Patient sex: M
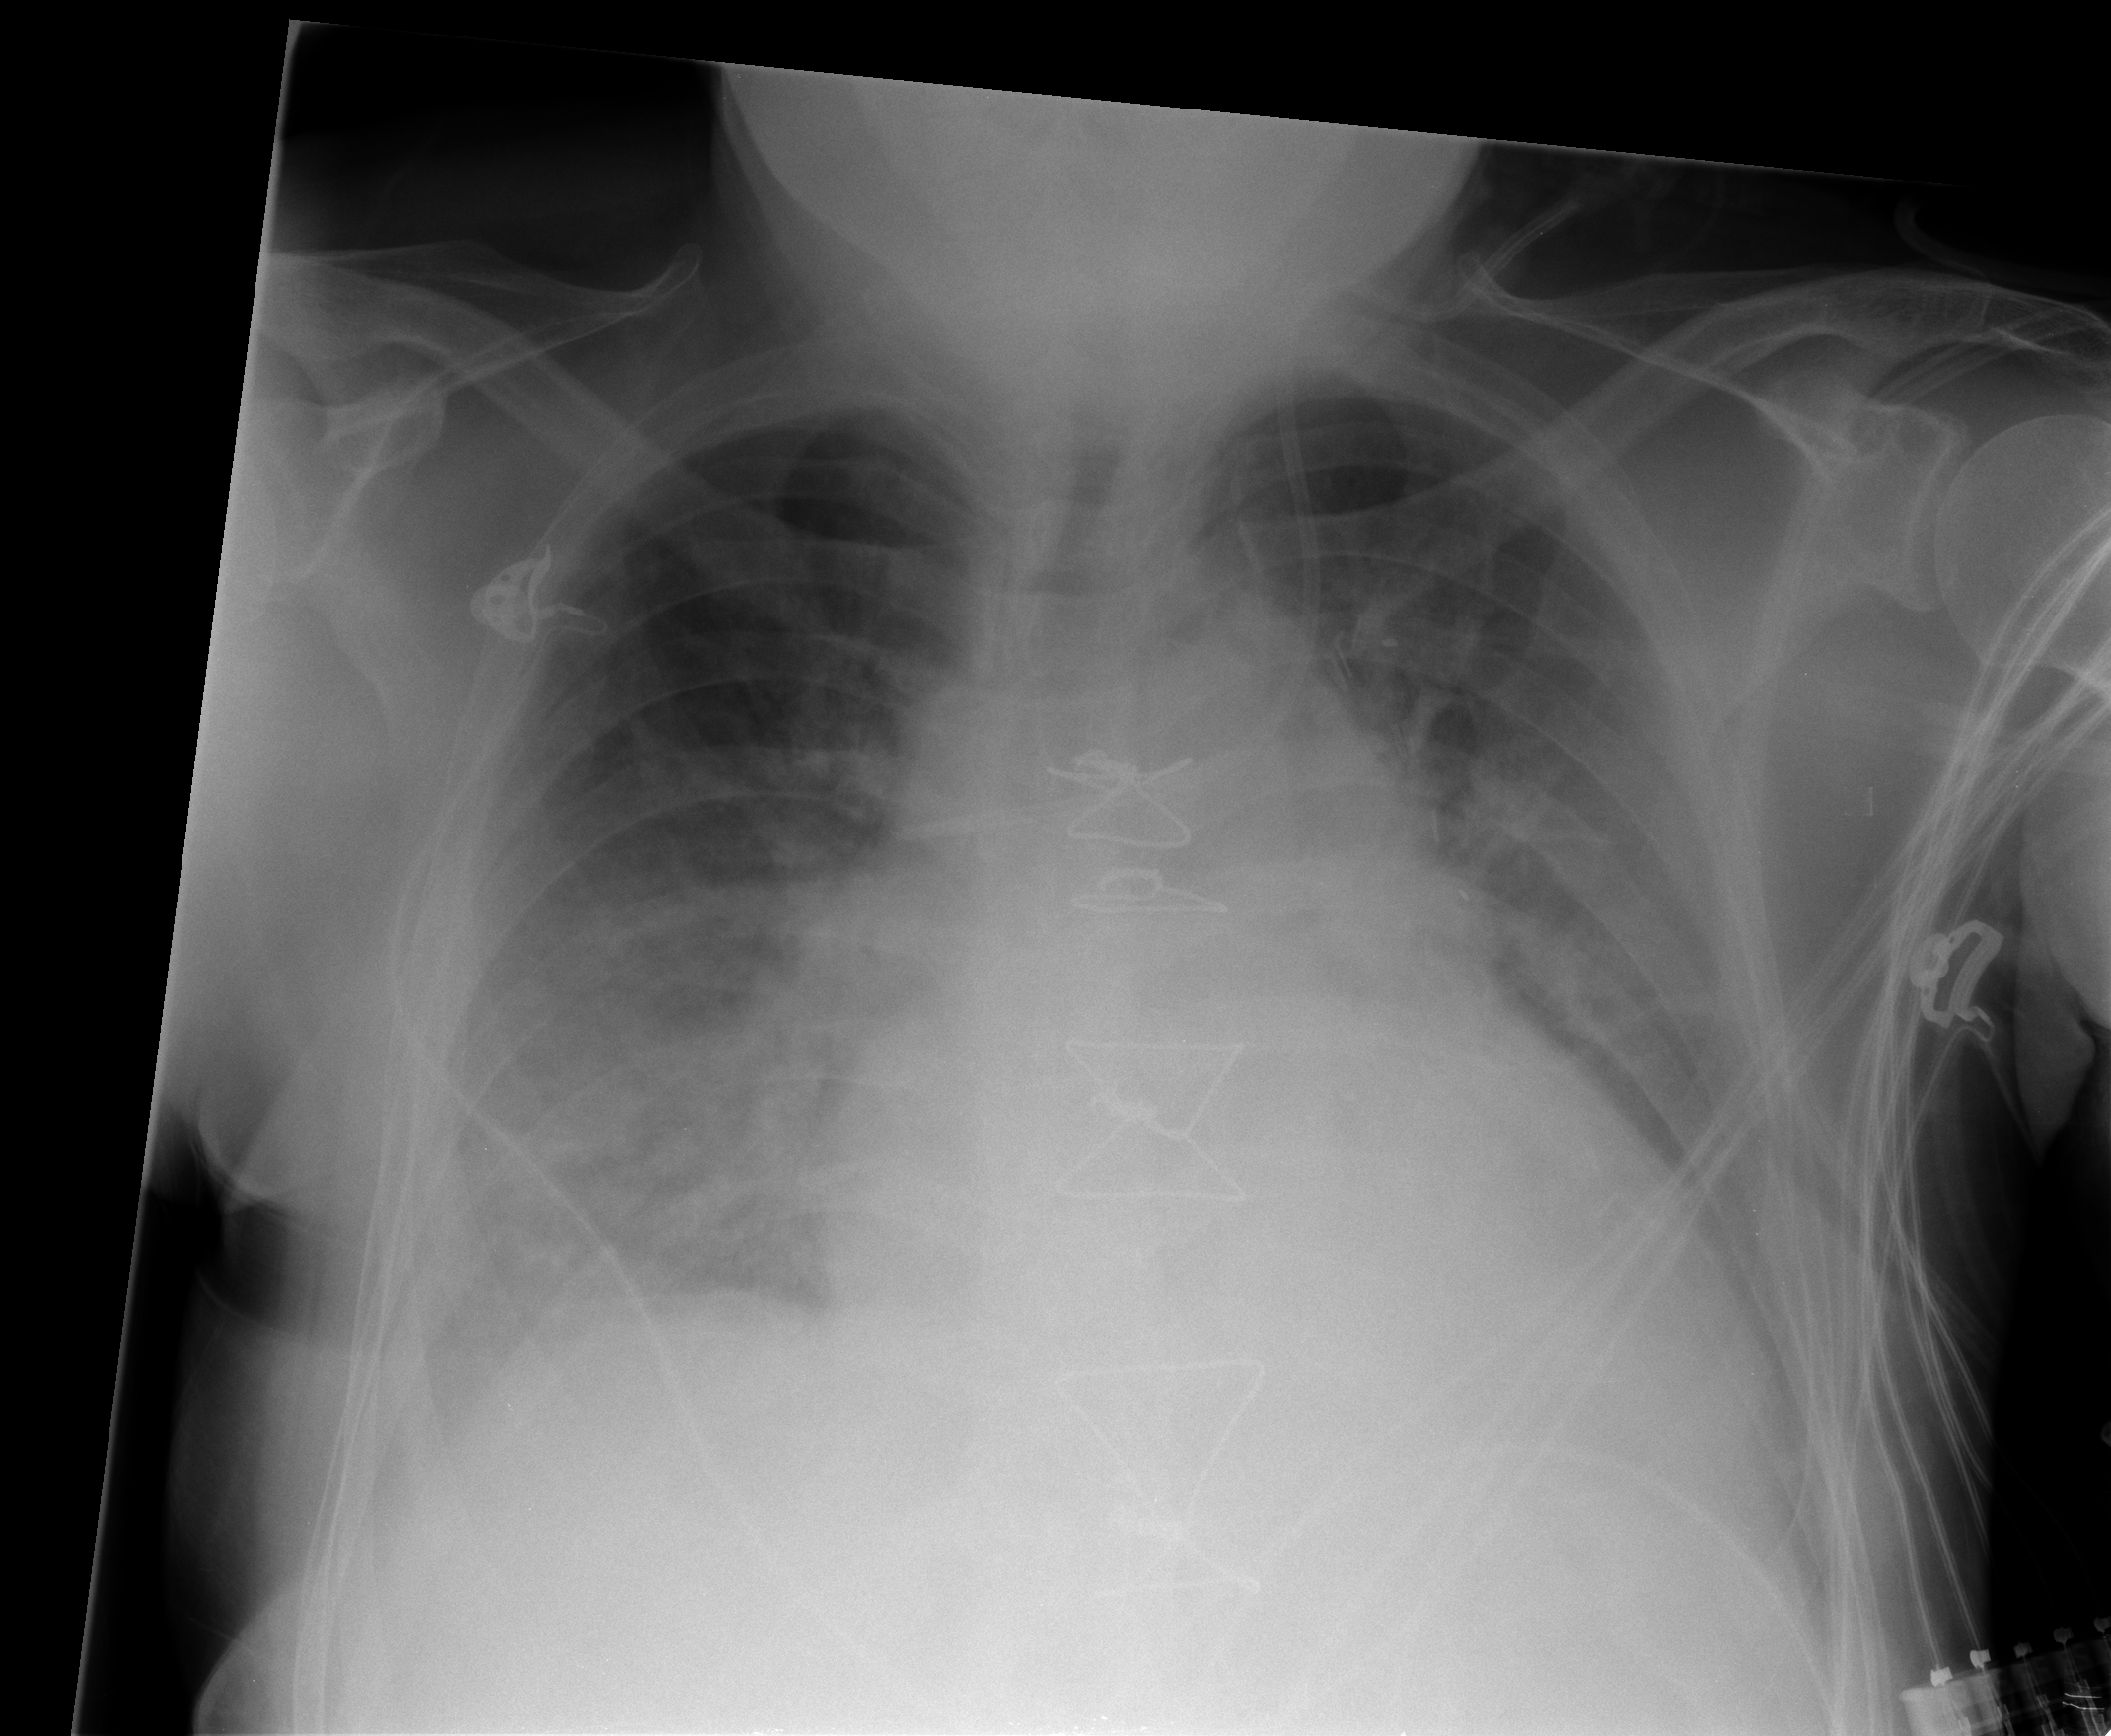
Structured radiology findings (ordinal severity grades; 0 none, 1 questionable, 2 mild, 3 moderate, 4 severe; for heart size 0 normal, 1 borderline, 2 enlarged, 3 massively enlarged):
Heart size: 2
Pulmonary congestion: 3
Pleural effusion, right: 2
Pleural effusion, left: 2
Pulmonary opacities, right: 2
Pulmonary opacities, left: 2
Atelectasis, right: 2
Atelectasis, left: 2